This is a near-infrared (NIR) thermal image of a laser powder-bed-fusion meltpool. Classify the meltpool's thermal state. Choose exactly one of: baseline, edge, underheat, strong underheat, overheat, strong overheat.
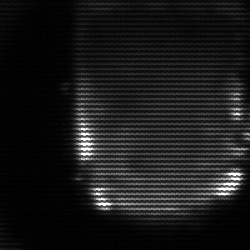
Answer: baseline